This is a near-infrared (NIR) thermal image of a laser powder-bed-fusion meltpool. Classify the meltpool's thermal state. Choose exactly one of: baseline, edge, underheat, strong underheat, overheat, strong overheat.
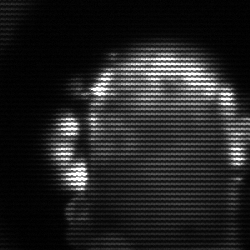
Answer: baseline